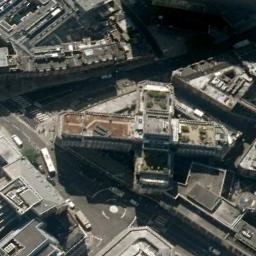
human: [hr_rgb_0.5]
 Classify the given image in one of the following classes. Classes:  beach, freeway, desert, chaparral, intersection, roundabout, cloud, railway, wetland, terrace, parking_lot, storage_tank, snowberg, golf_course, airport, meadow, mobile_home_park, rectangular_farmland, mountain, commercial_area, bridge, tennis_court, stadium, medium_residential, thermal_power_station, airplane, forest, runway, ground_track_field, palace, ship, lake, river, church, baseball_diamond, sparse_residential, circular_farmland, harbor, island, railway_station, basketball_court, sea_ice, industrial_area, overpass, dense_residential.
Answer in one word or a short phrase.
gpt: church